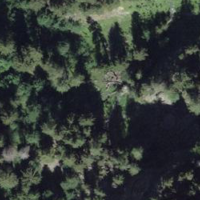
EUNIS habitat code: 43
Species observed at this site:
Oxalis acetosella